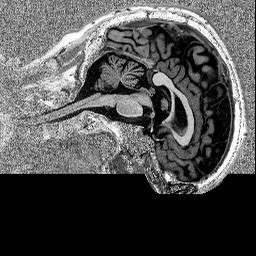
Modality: MP2RAGE
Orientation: sagittal
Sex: male